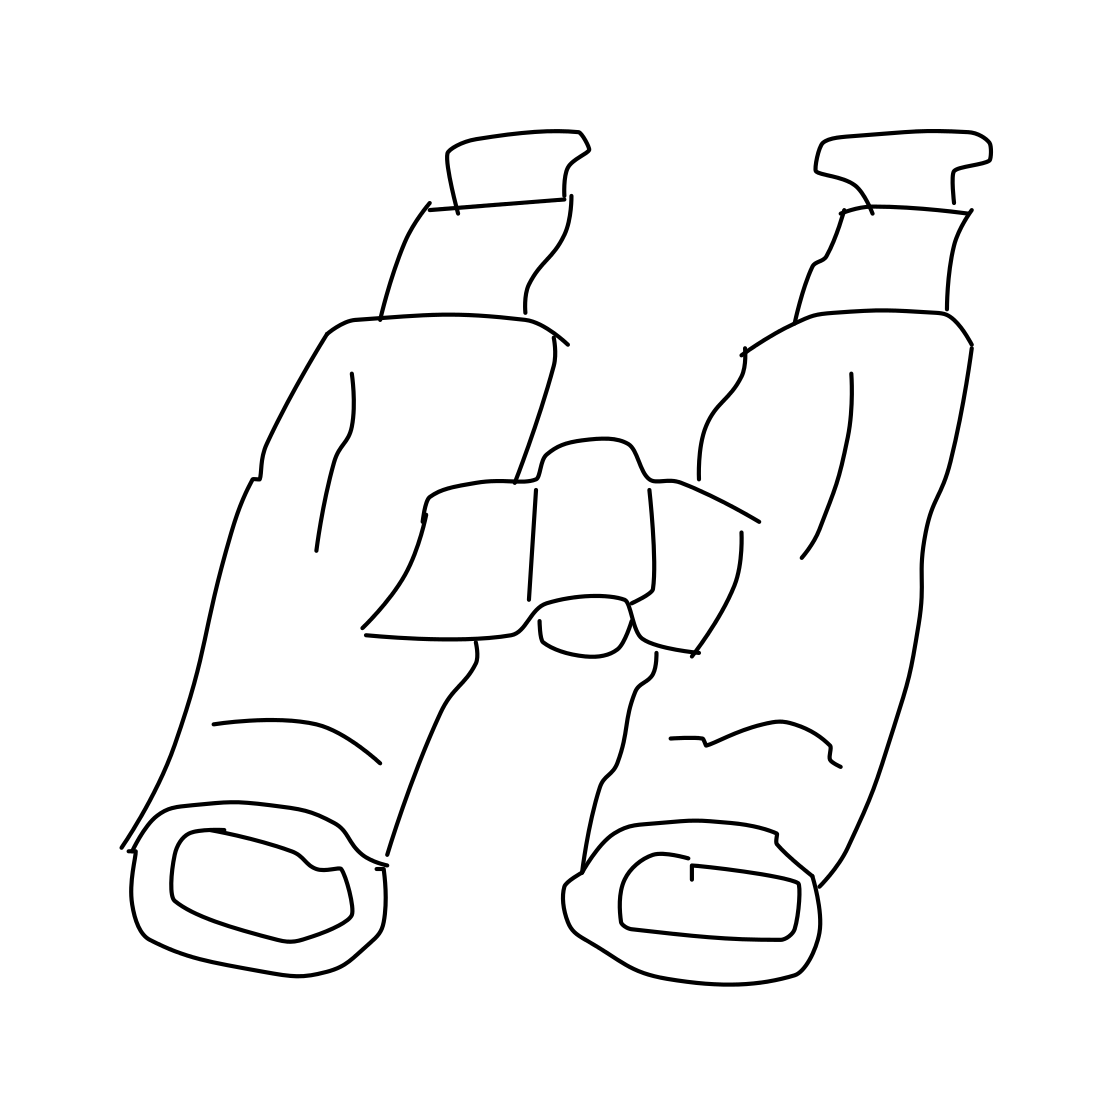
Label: binoculars